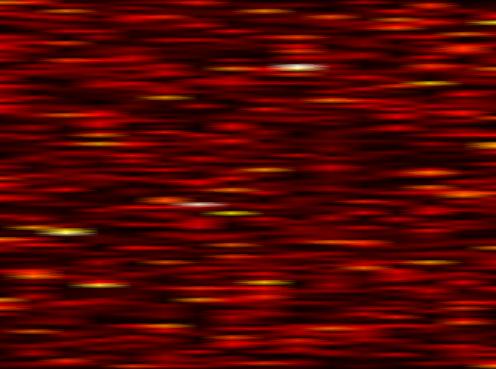
Label: UFMC